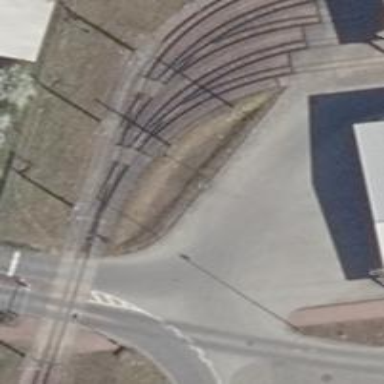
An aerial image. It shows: Railway switch with the turnout on the right side.